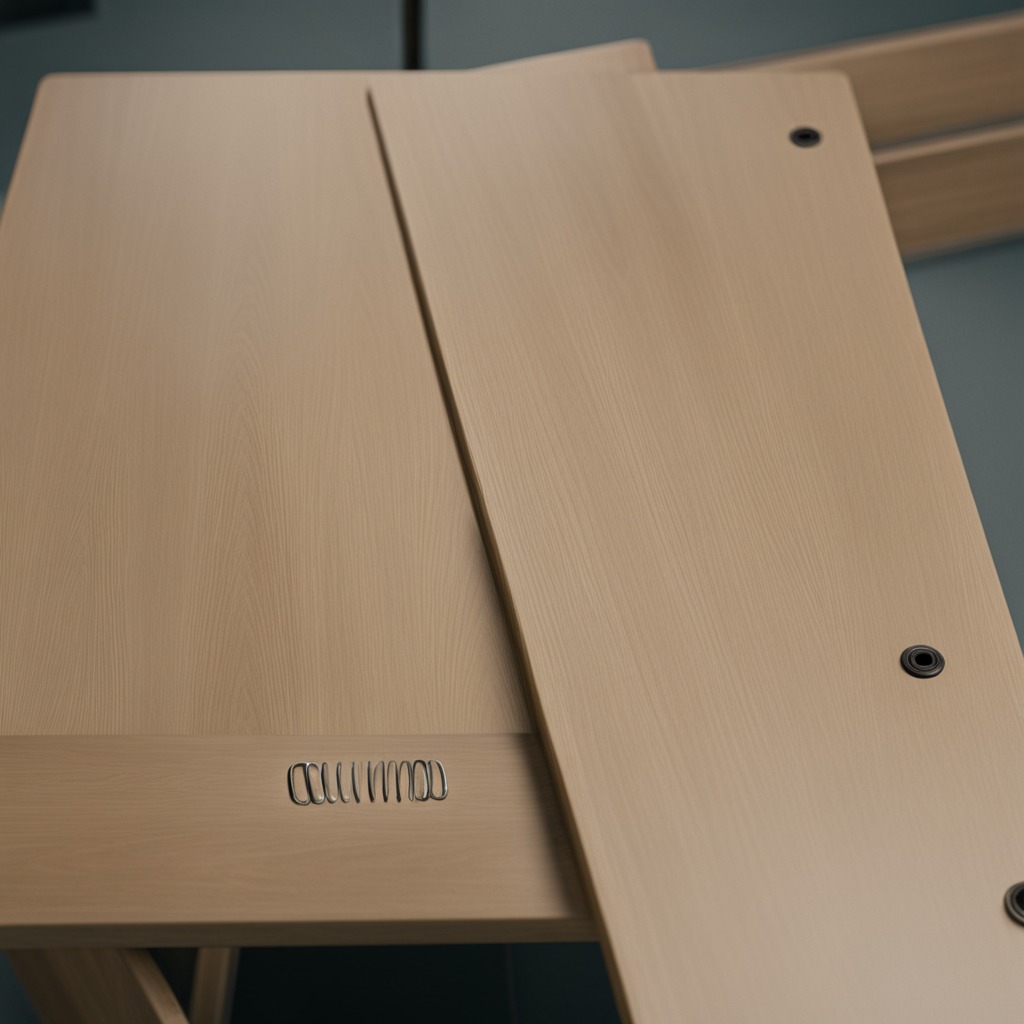
A coiled metal spring lies on a workbench inside a coastal fishing gear workshop.